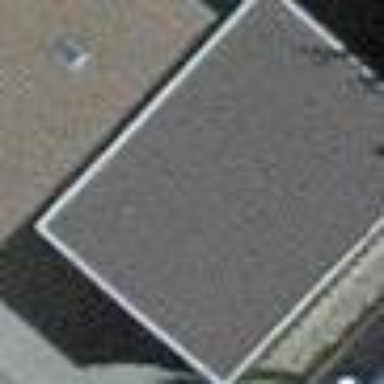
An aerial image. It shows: View of roof of building.